Brain MRI, t2w sequence, axial 2D slice.
Patient: age 23, sex F, weight 78 kg, height 1.78 m
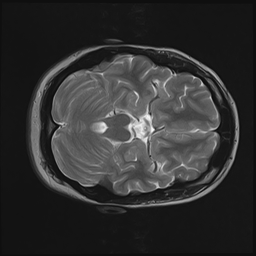